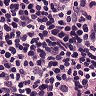
Metastatic tissue present: yes